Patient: sex M, age 60
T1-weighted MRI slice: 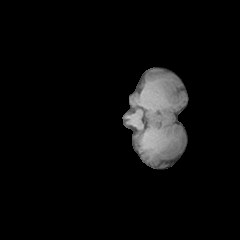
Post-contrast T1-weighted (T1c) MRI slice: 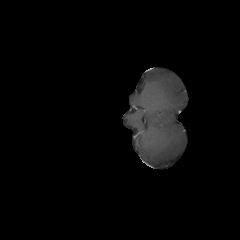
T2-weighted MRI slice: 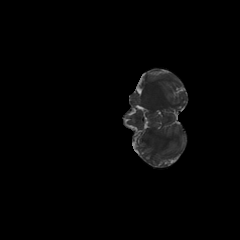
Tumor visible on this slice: no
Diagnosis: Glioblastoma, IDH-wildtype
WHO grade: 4